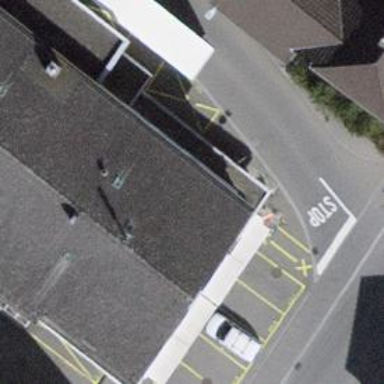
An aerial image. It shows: Convenience shop.